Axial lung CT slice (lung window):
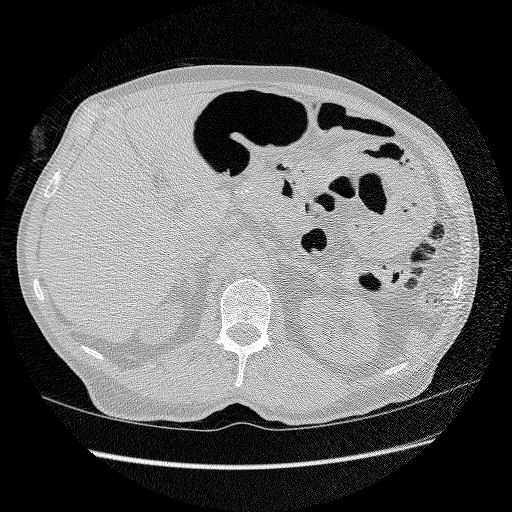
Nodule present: no